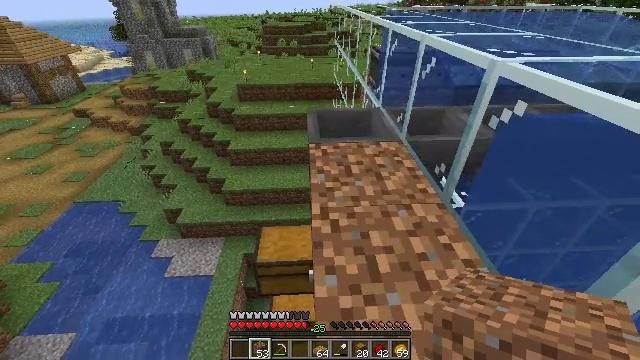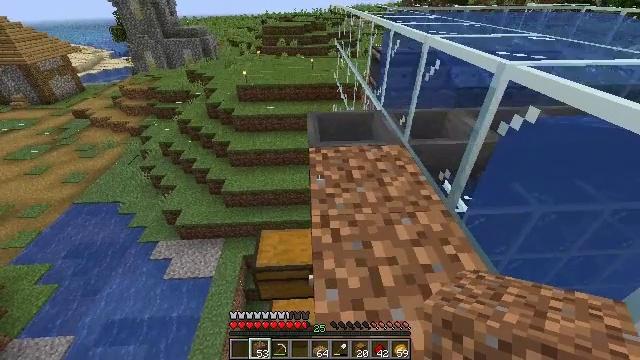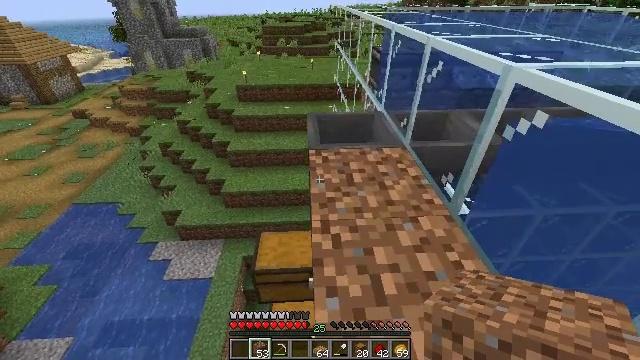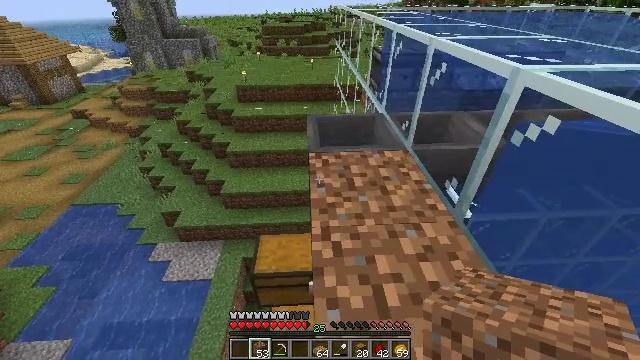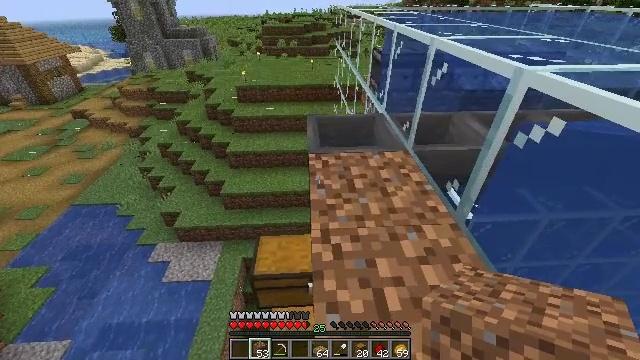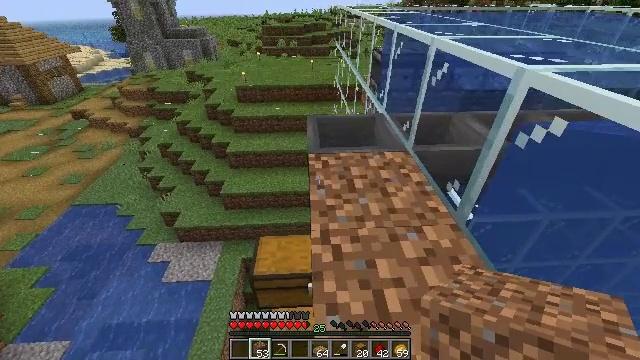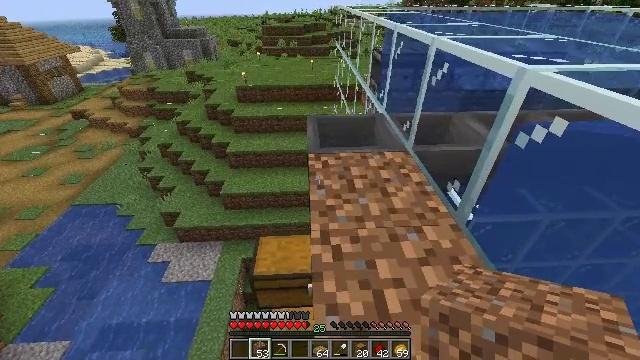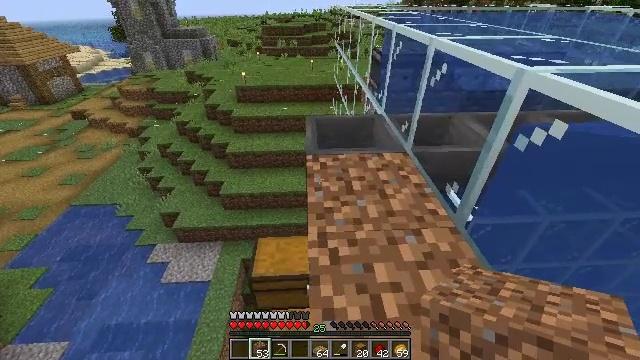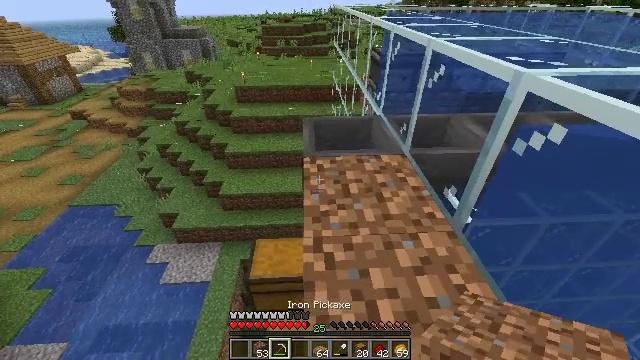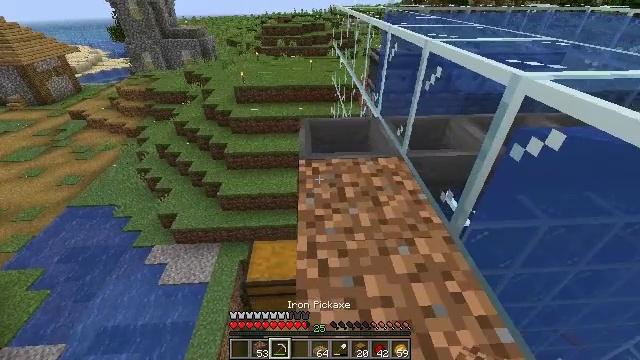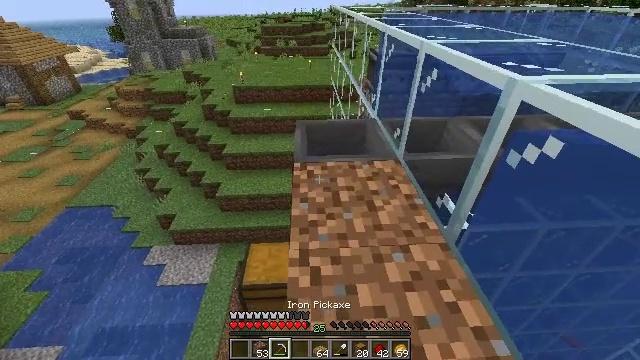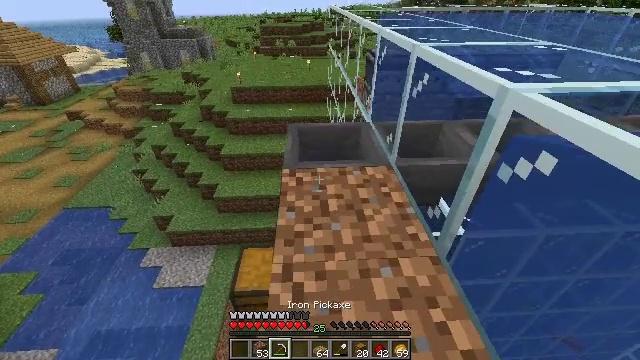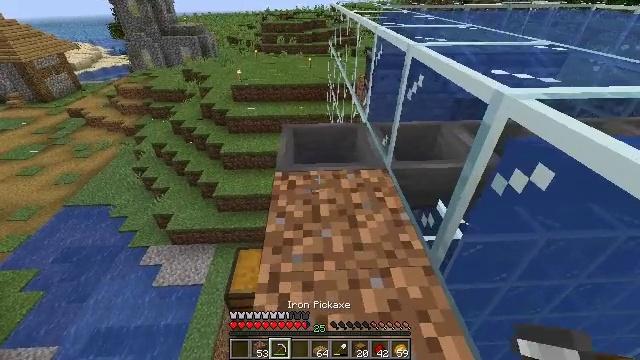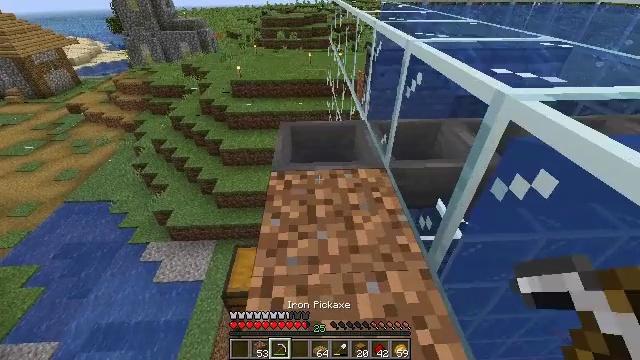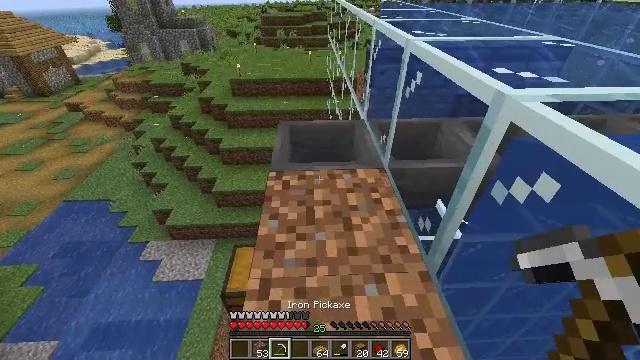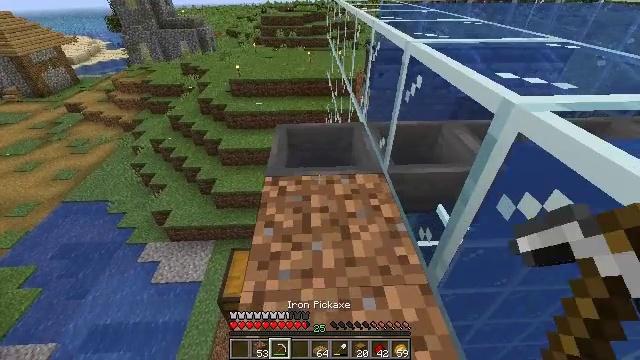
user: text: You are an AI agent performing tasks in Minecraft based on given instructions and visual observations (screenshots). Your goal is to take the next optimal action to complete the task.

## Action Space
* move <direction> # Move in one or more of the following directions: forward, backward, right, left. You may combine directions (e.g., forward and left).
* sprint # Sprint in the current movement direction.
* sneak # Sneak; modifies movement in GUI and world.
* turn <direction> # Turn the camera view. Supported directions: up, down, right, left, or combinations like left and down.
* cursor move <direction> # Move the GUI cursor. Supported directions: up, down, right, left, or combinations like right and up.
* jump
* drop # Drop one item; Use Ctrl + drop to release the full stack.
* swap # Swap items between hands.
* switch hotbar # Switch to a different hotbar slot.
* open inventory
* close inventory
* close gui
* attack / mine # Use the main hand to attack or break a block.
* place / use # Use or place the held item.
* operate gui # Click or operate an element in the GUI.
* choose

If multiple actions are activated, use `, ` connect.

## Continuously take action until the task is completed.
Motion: motion action
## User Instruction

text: Get the hopper into inventory.
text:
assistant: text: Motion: move forward, sneak
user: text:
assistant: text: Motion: move forward, sneak
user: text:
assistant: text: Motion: sneak
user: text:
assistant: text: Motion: sneak
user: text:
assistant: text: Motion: sneak
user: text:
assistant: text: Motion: sneak
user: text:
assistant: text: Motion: move forward and move right, sneak
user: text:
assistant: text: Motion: move forward and move right, sneak
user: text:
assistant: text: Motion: move forward and move right, sneak
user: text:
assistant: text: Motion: move forward and move right, sneak
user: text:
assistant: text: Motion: move forward and move right, sneak
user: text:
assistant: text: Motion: move forward and move right, sneak
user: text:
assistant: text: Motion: move forward, sneak
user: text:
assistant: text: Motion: move forward, sneak
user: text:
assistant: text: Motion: move forward, sneak
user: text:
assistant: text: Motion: move forward, sneak
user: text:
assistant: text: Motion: move forward, sneak
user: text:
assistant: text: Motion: move forward, sneak
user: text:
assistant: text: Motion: move forward, sneak
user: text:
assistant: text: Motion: move forward, sneak, turn left
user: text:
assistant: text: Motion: move forward, sneak, turn left
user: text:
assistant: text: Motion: move forward, sneak, turn left
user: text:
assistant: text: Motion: move forward, sneak
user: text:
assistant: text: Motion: move forward, sneak, turn left
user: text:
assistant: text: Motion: move forward, sneak
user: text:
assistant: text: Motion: move forward, sneak
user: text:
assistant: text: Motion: sneak
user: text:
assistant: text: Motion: sneak
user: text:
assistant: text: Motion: sneak
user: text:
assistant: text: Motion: sneak